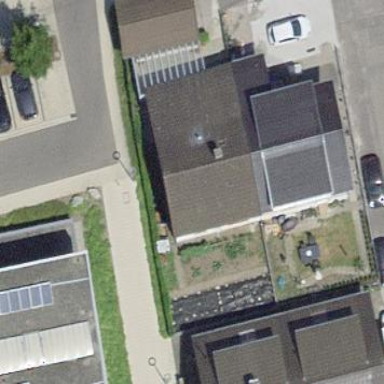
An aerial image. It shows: Semi-detached house with gabled roof.